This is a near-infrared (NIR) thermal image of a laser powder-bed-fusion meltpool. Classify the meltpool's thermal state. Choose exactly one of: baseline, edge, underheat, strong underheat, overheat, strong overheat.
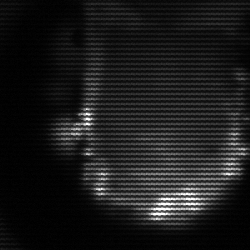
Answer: baseline